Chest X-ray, PA view. Patient: 49 years old, sex F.
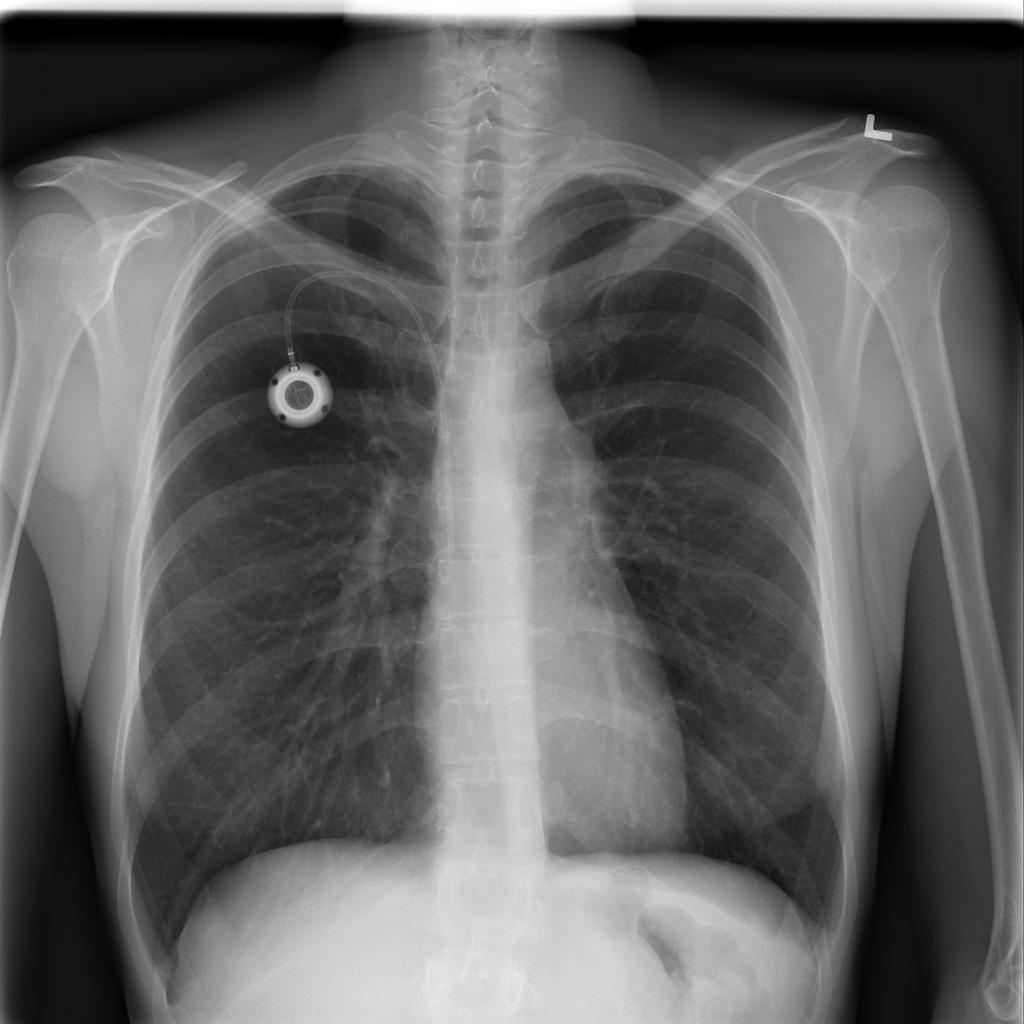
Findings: No Finding